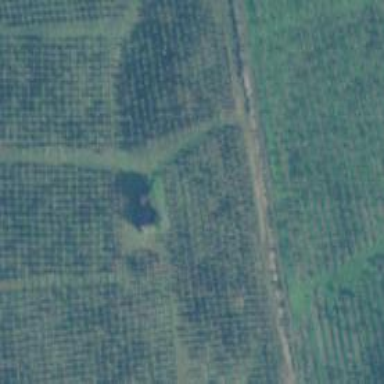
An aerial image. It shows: Orchard with papaya trees.